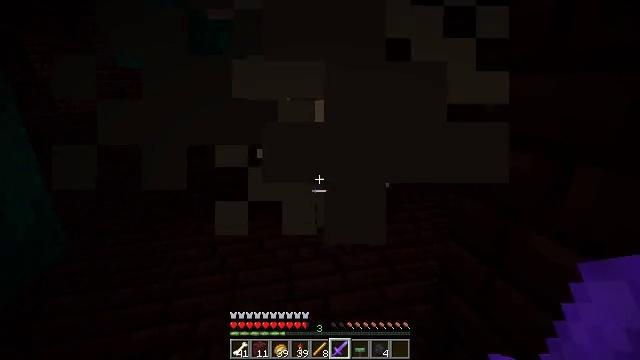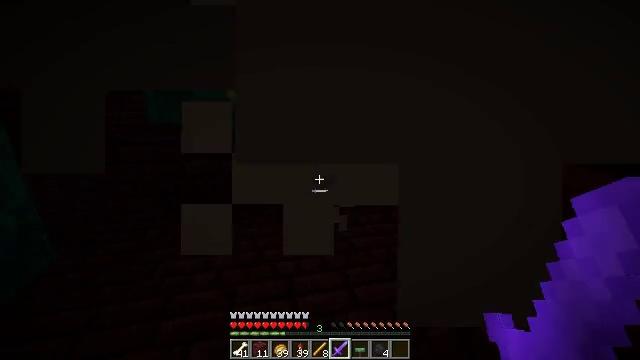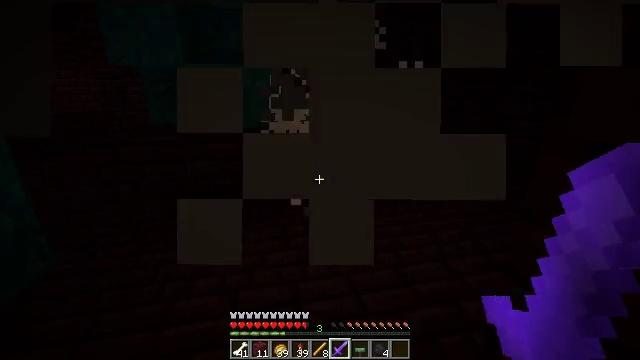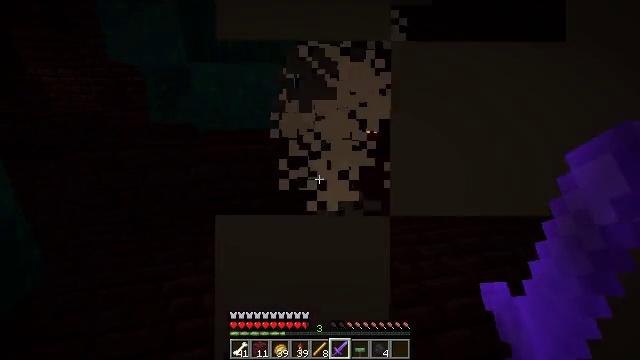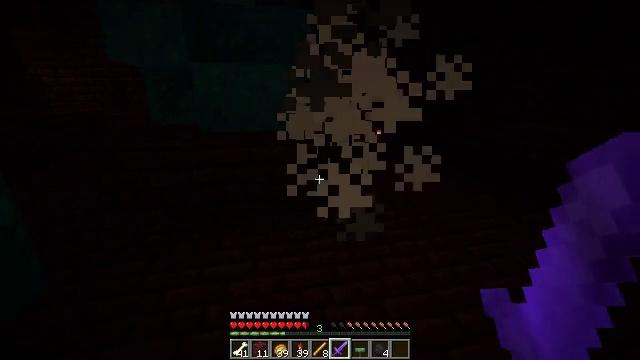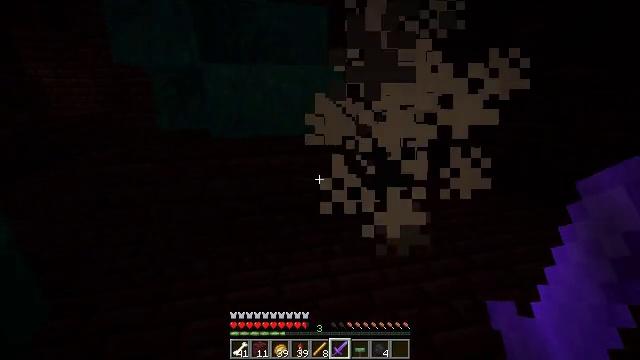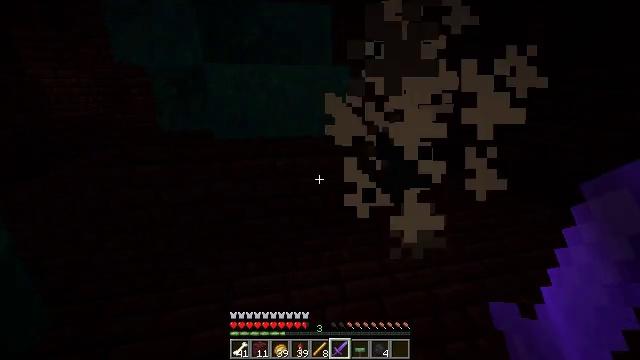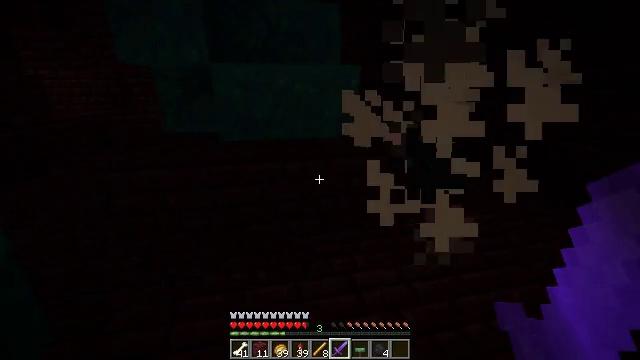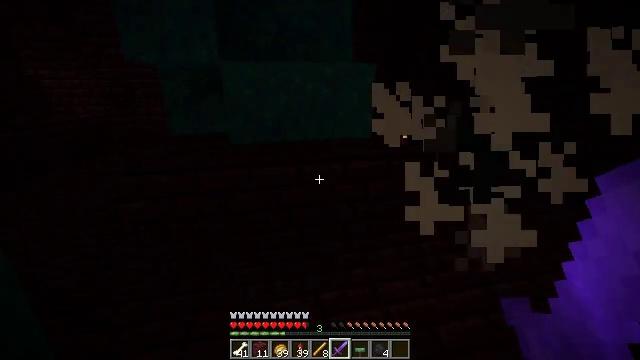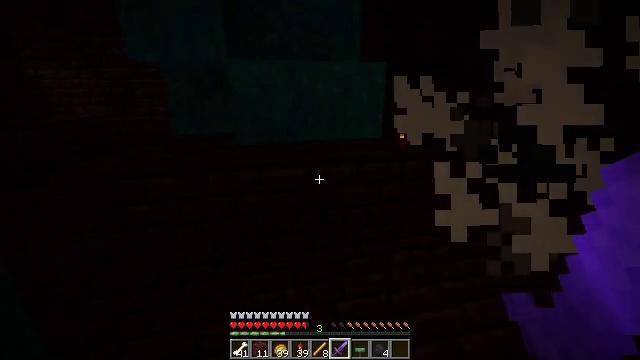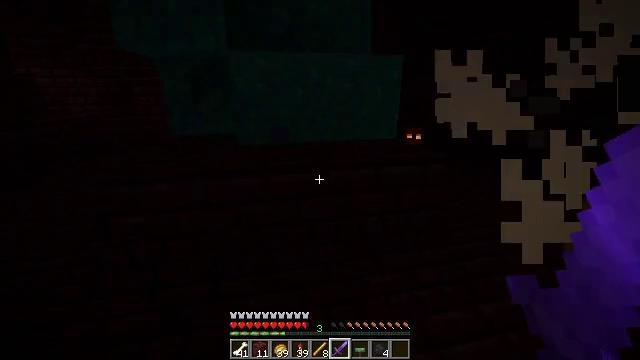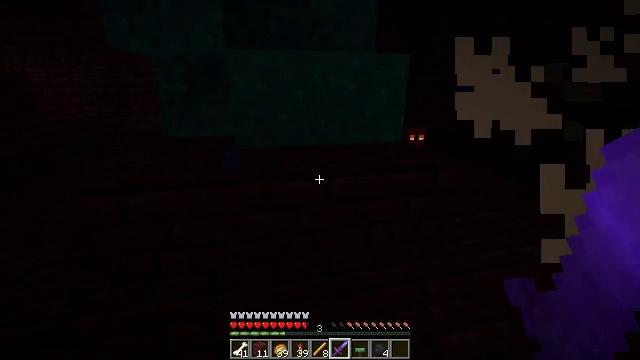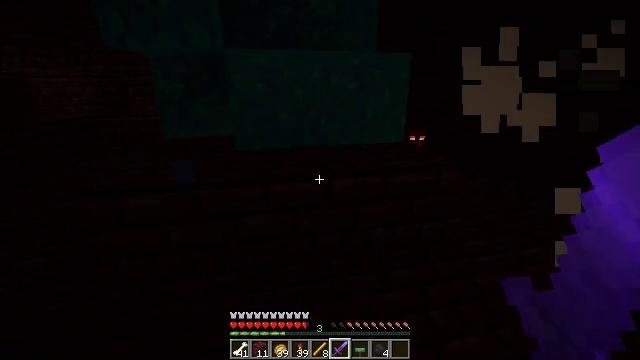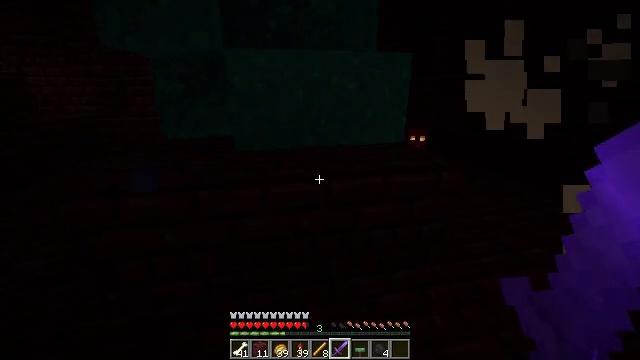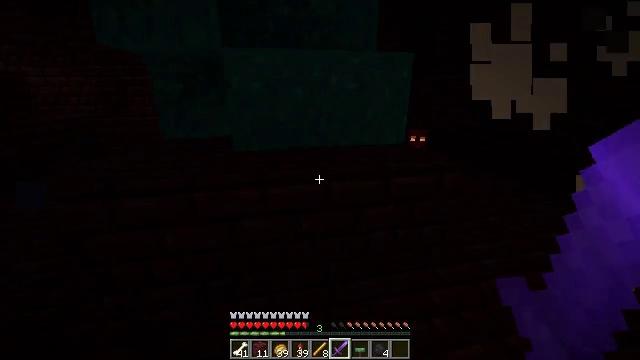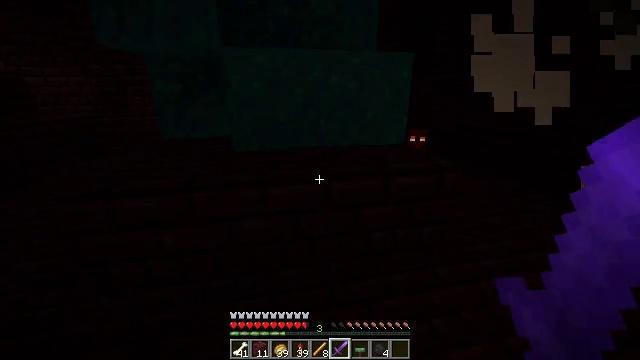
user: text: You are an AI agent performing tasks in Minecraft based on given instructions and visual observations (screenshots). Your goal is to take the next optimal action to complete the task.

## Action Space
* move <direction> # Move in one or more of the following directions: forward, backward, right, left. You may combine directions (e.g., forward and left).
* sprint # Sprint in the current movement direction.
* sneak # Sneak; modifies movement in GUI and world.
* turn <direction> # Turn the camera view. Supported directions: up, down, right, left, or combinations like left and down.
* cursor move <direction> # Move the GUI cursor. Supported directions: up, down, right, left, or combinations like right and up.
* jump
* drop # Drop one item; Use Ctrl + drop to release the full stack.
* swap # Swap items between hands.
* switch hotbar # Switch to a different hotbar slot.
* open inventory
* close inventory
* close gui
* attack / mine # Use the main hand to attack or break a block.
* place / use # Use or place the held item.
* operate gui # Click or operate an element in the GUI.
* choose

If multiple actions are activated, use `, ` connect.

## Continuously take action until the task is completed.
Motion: motion action
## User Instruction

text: Combat the magma cube.
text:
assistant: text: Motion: move forward and move left
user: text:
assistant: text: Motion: move forward and move left
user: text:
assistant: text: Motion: move forward and move left
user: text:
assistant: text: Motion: move forward and move left
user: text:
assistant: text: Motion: move forward and move left
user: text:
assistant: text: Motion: move forward and move left
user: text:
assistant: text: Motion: move forward and move left
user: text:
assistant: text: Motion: move forward and move left
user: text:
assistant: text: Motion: move forward
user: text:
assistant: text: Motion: move forward
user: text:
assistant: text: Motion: no_op
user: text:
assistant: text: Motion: no_op
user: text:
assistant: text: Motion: no_op
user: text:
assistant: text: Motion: no_op
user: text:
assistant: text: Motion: no_op
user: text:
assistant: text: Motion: no_op
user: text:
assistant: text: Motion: no_op
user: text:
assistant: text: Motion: no_op
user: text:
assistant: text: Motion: no_op
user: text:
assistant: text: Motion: no_op
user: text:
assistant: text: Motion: turn left
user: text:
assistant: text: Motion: turn left and down
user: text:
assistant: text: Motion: turn left
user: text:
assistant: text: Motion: turn left
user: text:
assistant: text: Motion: turn left
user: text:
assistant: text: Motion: no_op
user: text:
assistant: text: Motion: turn right
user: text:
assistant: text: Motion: turn right
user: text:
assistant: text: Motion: move right, turn right
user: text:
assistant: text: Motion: move right, turn right